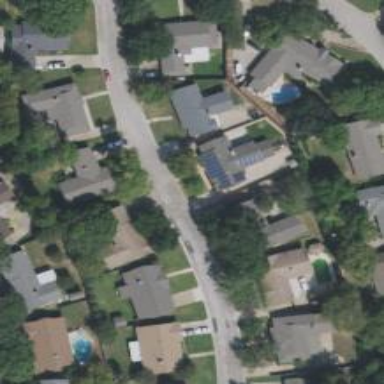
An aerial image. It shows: Residential road.